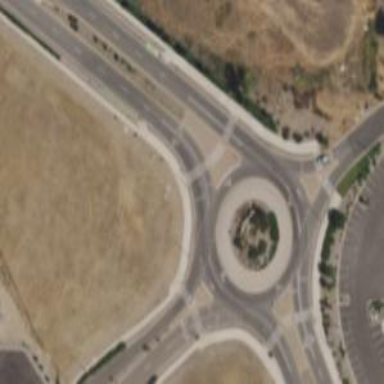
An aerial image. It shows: Secondary road with asphalt surface leading to roundabout junction.